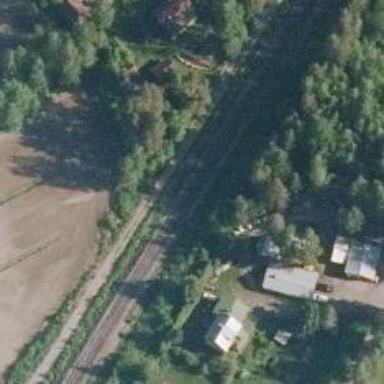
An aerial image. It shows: Rail track of class B1.